Interaction volume radius: 10 \u00c5
Interaction volume height: 10 \u00c5
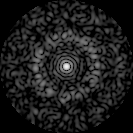
Disorder parameter: 0.859